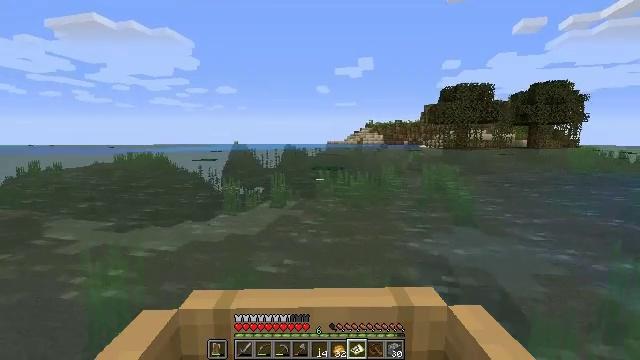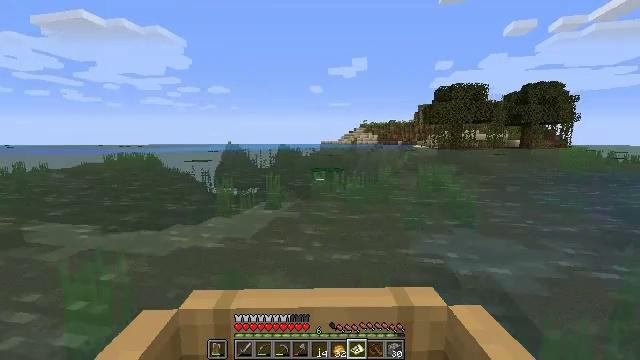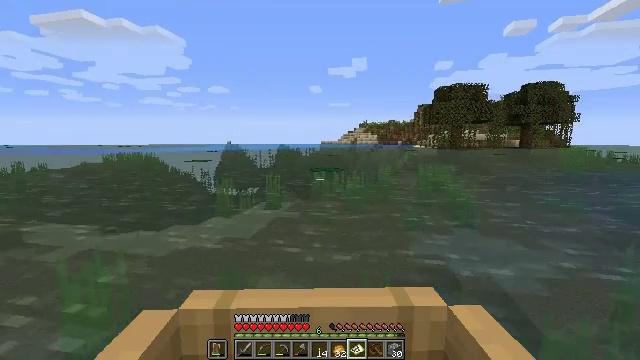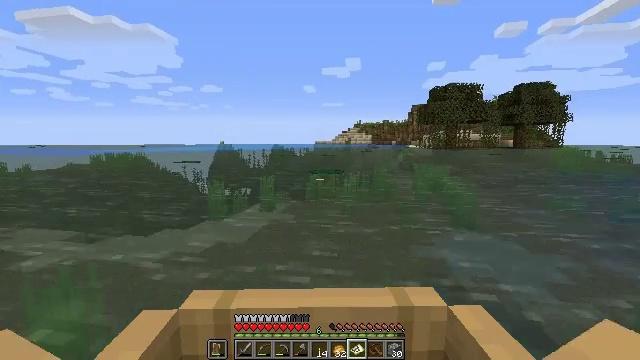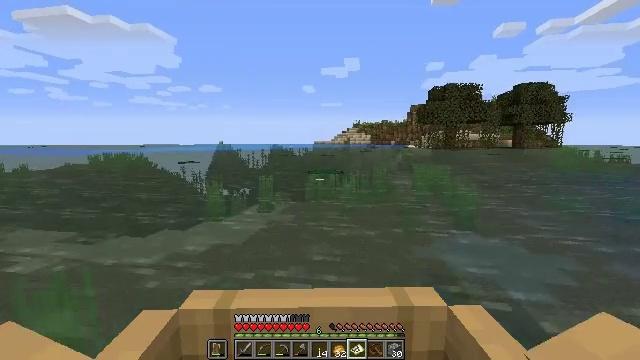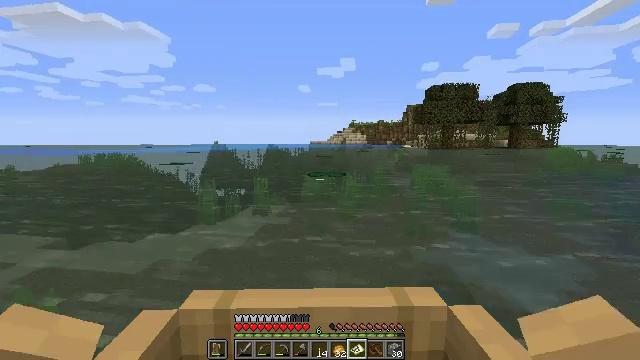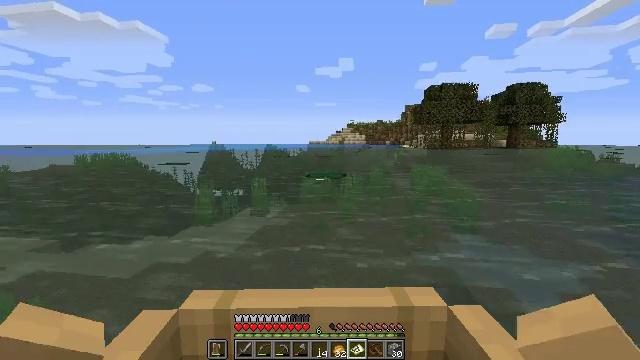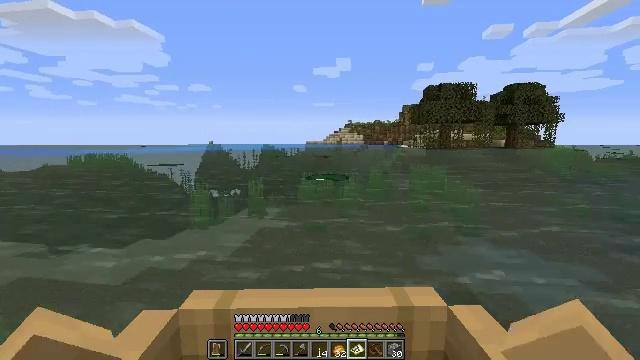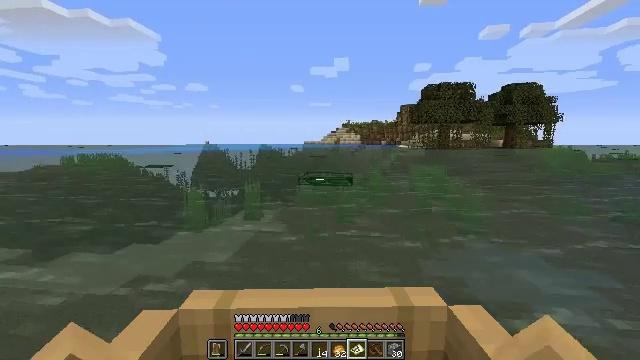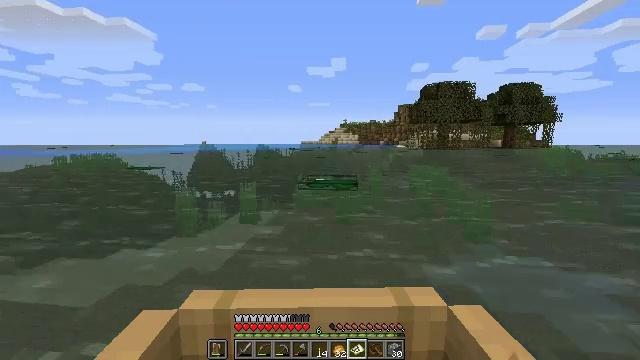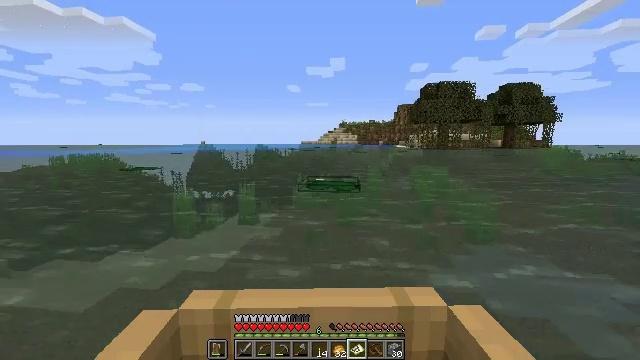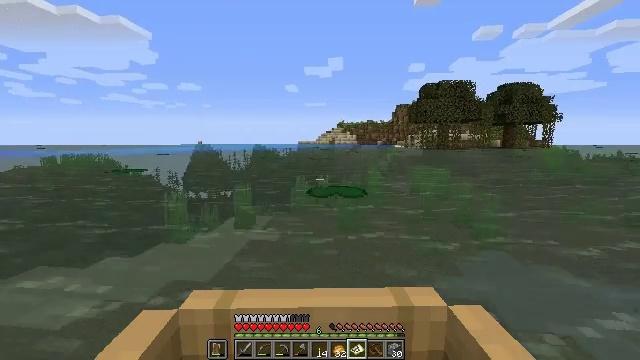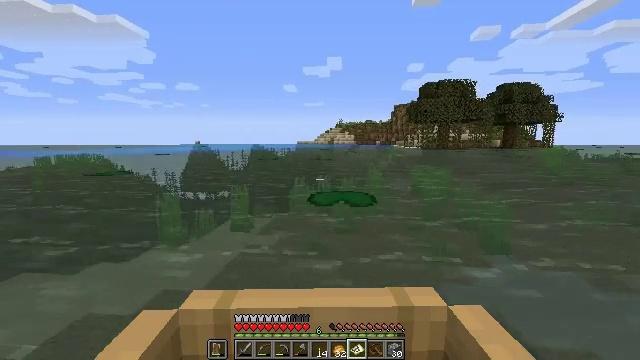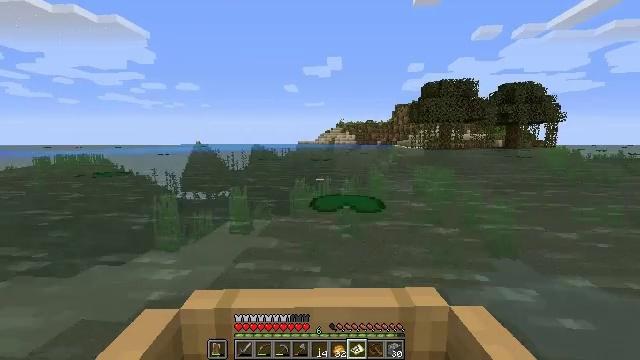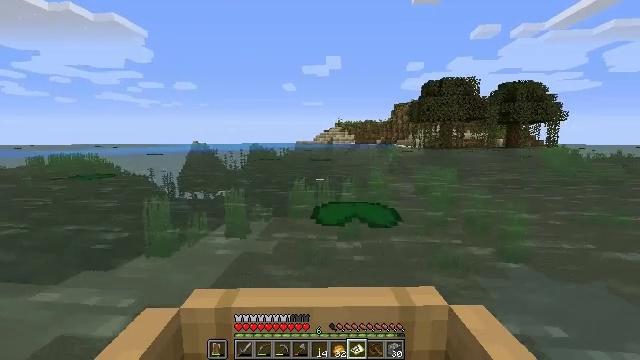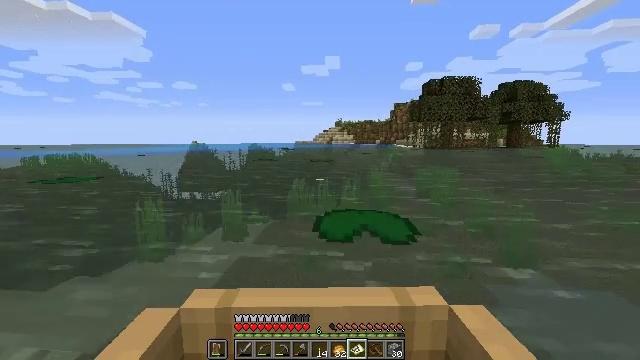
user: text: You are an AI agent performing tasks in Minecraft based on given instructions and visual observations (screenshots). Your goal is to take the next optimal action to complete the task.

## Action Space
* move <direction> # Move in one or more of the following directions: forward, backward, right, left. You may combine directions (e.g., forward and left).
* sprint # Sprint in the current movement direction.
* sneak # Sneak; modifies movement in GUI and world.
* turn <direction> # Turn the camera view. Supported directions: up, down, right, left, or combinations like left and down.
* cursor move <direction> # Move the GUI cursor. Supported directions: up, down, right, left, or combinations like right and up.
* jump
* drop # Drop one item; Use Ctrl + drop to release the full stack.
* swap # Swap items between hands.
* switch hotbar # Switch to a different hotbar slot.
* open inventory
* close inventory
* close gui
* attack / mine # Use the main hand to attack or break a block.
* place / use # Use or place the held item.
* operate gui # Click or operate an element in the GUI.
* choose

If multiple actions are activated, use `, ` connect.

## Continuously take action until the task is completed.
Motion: motion action
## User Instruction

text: Collect sand to make glass.
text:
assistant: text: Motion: move forward
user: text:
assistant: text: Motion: move forward
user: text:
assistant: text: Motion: move forward
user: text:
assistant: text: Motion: move forward
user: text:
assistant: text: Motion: move forward
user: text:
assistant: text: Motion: move forward
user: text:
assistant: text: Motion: move forward
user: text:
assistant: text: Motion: move forward
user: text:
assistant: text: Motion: move forward
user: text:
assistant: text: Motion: move forward
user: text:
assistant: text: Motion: move forward
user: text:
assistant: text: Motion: move forward
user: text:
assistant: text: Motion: move forward
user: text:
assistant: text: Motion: move forward
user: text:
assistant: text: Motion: move forward
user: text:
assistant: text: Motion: move forward
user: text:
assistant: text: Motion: move forward
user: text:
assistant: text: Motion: move forward
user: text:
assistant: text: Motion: move forward
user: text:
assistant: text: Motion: move forward
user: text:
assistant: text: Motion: move forward
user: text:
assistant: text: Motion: move forward, turn right and down
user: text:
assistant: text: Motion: move forward, turn right and down
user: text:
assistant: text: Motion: move forward, turn right and down
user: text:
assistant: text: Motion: move forward
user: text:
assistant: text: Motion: turn left and up
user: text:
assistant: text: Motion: turn left and up
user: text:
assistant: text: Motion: move forward, turn left and up
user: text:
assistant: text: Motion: move forward, turn left and up
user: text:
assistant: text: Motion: move forward, turn left and up